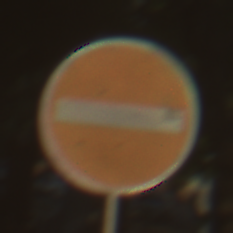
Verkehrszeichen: VerbotDerEinfahrt
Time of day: SunriseSunset
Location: Outdoor (Suburban)
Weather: Clear
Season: NotSpecified
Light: Natural